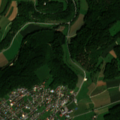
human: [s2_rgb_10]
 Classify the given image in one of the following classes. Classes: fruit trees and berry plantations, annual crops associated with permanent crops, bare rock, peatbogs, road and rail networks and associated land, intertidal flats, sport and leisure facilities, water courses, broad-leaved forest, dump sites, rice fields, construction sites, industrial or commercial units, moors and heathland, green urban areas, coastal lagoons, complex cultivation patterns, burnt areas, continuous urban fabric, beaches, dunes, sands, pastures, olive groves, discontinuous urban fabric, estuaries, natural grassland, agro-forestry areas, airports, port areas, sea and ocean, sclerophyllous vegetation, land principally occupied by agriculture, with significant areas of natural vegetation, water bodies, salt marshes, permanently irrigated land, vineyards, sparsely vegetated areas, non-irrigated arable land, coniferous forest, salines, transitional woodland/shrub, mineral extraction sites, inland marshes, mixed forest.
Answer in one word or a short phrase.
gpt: discontinuous urban fabric, non-irrigated arable land, mixed forest